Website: ulta-beauty
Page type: cross-sells
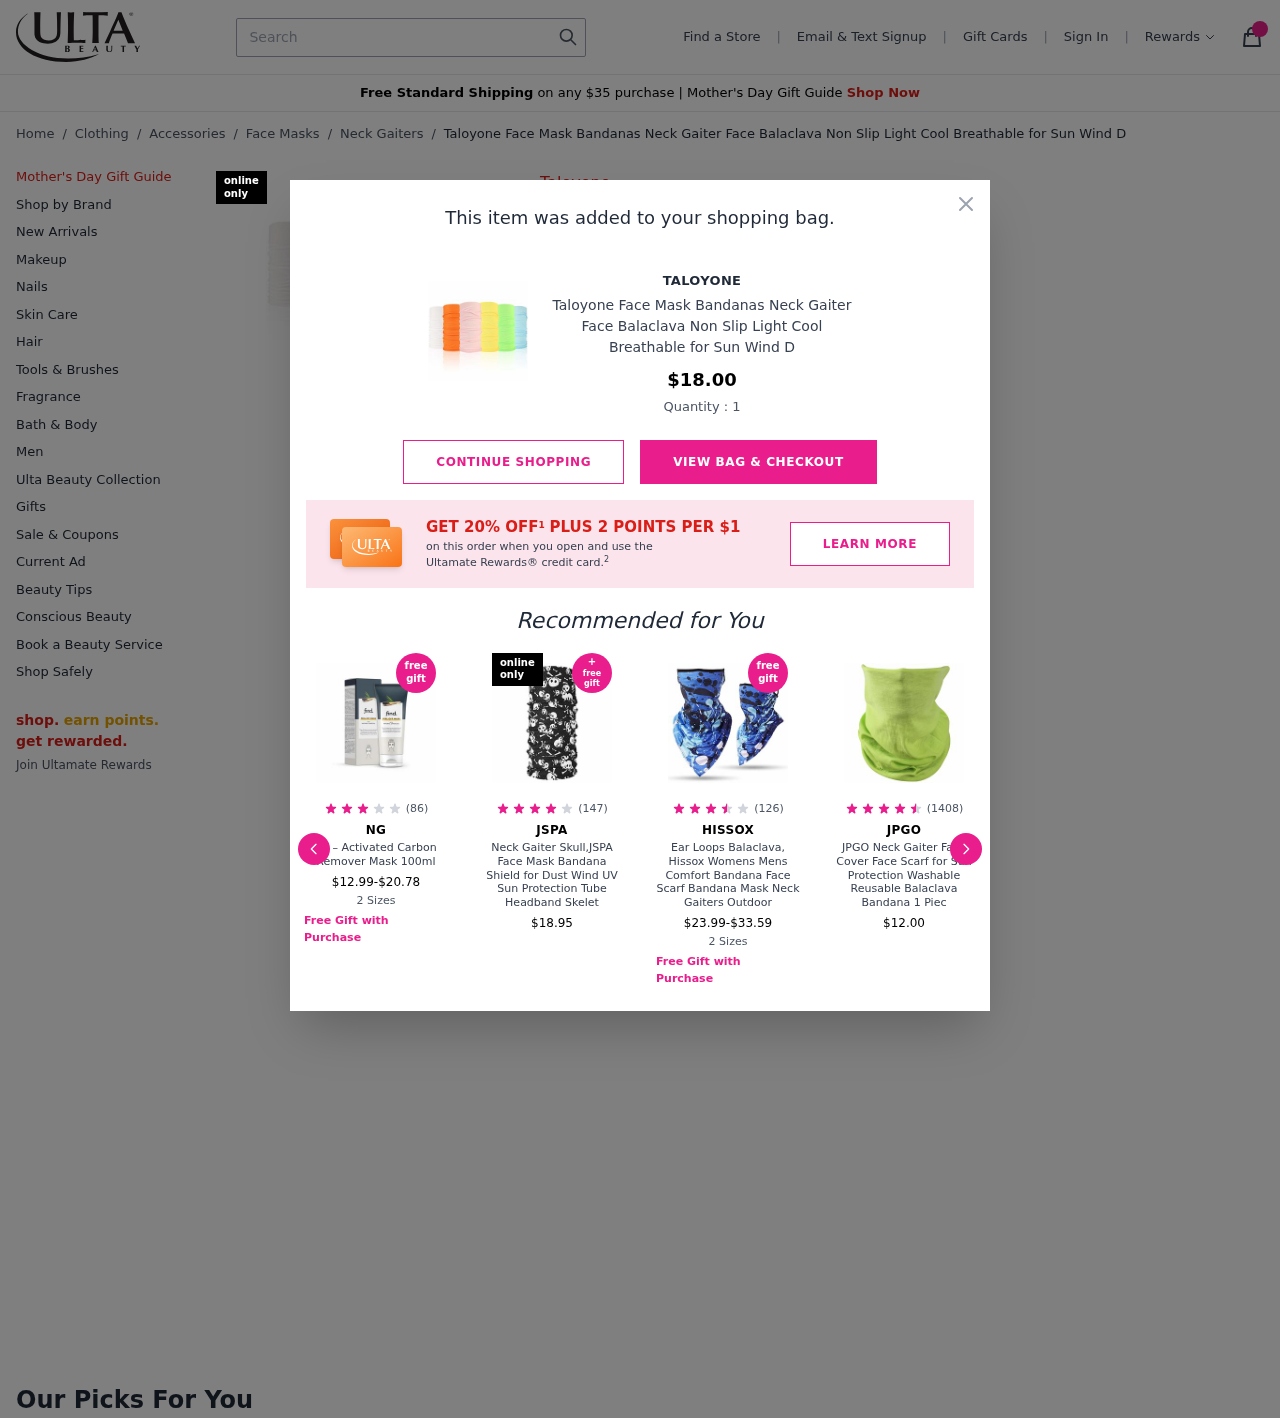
Product elements: key: PRODUCT1_BRAND
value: Taloyone
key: PRODUCT1_BREADCRUMB
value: Clothing
Accessories
Face Masks
Neck Gaiters
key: PRODUCT1_NAME
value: Taloyone Face Mask Bandanas Neck Gaiter Face Balaclava Non Slip Light Cool Breathable for Sun Wind D
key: PRODUCT1_QUANTITY
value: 1
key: PRODUCT2_BRAND
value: ng
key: PRODUCT2_NAME
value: ng – Activated Carbon Remover Mask 100ml
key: PRODUCT2_NUM_RATINGS
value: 86
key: PRODUCT2_PRICE
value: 12.99
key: PRODUCT2_RATING
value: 3.4
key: PRODUCT3_BRAND
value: JSPA
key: PRODUCT3_NAME
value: Neck Gaiter Skull,JSPA Face Mask Bandana Shield for Dust Wind UV Sun Protection Tube Headband Skelet
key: PRODUCT3_NUM_RATINGS
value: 147
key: PRODUCT3_PRICE
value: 18.95
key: PRODUCT3_RATING
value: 4.4
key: PRODUCT4_BRAND
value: Hissox
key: PRODUCT4_NAME
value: Ear Loops Balaclava, Hissox Womens Mens Comfort Bandana Face Scarf Bandana Mask Neck Gaiters Outdoor
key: PRODUCT4_NUM_RATINGS
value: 126
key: PRODUCT4_PRICE
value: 23.99
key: PRODUCT4_RATING
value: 3.8
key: PRODUCT5_BRAND
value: JPGO
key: PRODUCT5_NAME
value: JPGO Neck Gaiter Face Cover Face Scarf for Sun Protection Washable Reusable Balaclava Bandana 1 Piec
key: PRODUCT5_NUM_RATINGS
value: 1408
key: PRODUCT5_PRICE
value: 12
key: PRODUCT5_RATING
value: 4.7
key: PRODUCT1_BRAND2
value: TALOYONE
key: PRODUCT1_NAME2
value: Taloyone Face Mask Bandanas Neck Gaiter Face Balaclava Non Slip Light Cool Breathable for Sun Wind D
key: PRODUCT1_PRICE2
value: $18.00
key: PRODUCT2_PRICE_MAX
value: -$20.78
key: PRODUCT4_PRICE_MAX
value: -$33.59
Search elements: key: HEADER_SEARCH
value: Search